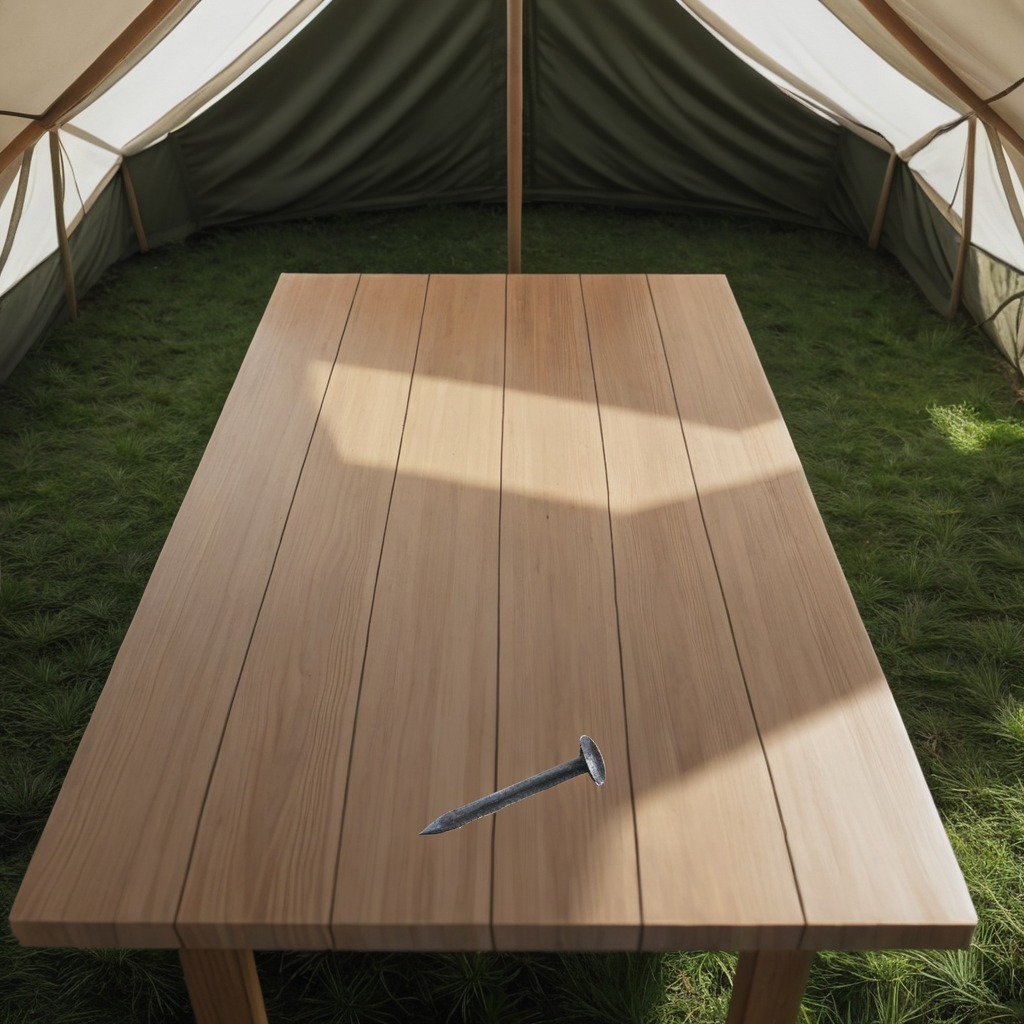
A nail is lying on a wooden table in a jungle field workshop tent.